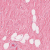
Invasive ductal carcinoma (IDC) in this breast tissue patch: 0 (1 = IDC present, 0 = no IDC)